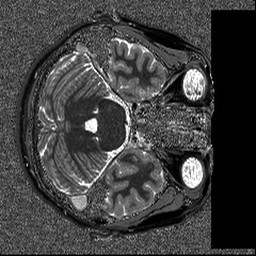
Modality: T1map
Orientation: axial
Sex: female